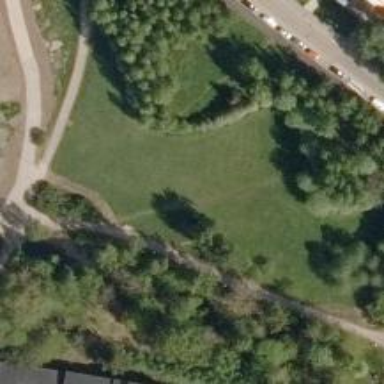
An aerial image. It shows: Nordic skiing track.